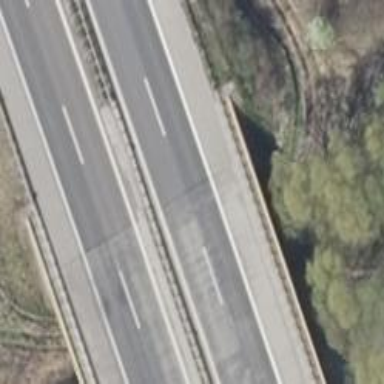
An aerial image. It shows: Motorway bridge with asphalt surface.